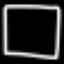
Label: square